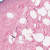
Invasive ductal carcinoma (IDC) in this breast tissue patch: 0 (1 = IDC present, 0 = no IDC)